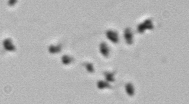
Label: Phaeocystis